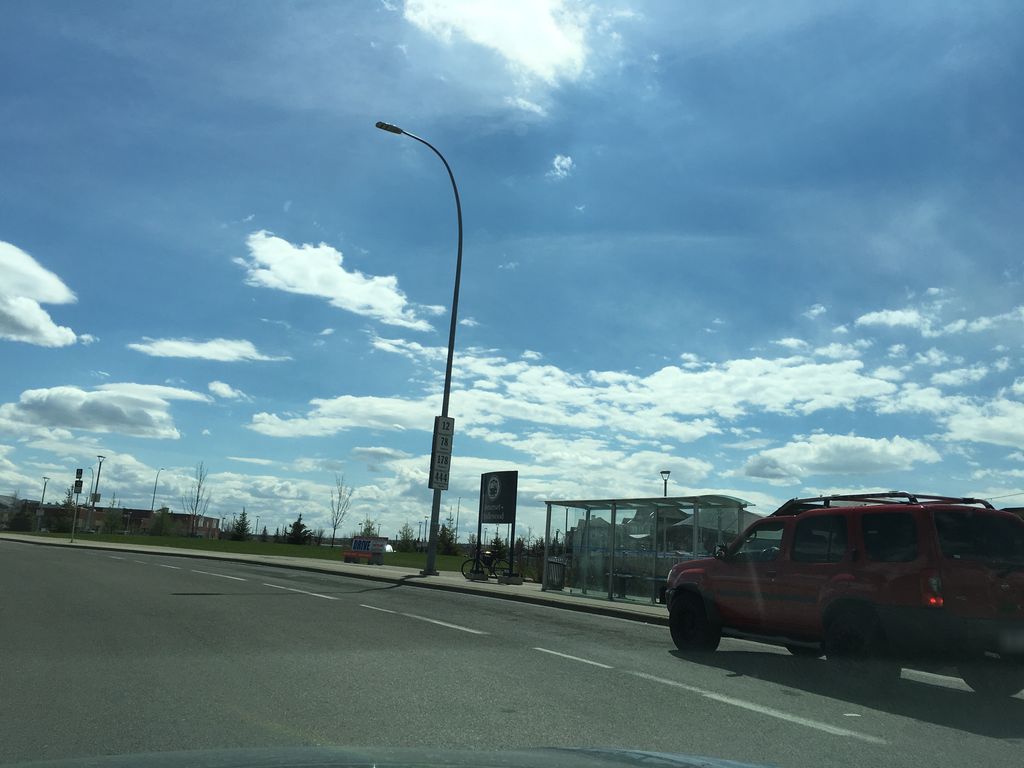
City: calgary